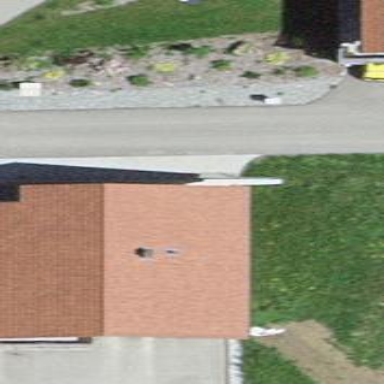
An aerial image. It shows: Simple house.